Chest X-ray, PA view. Patient: 23 years old, sex F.
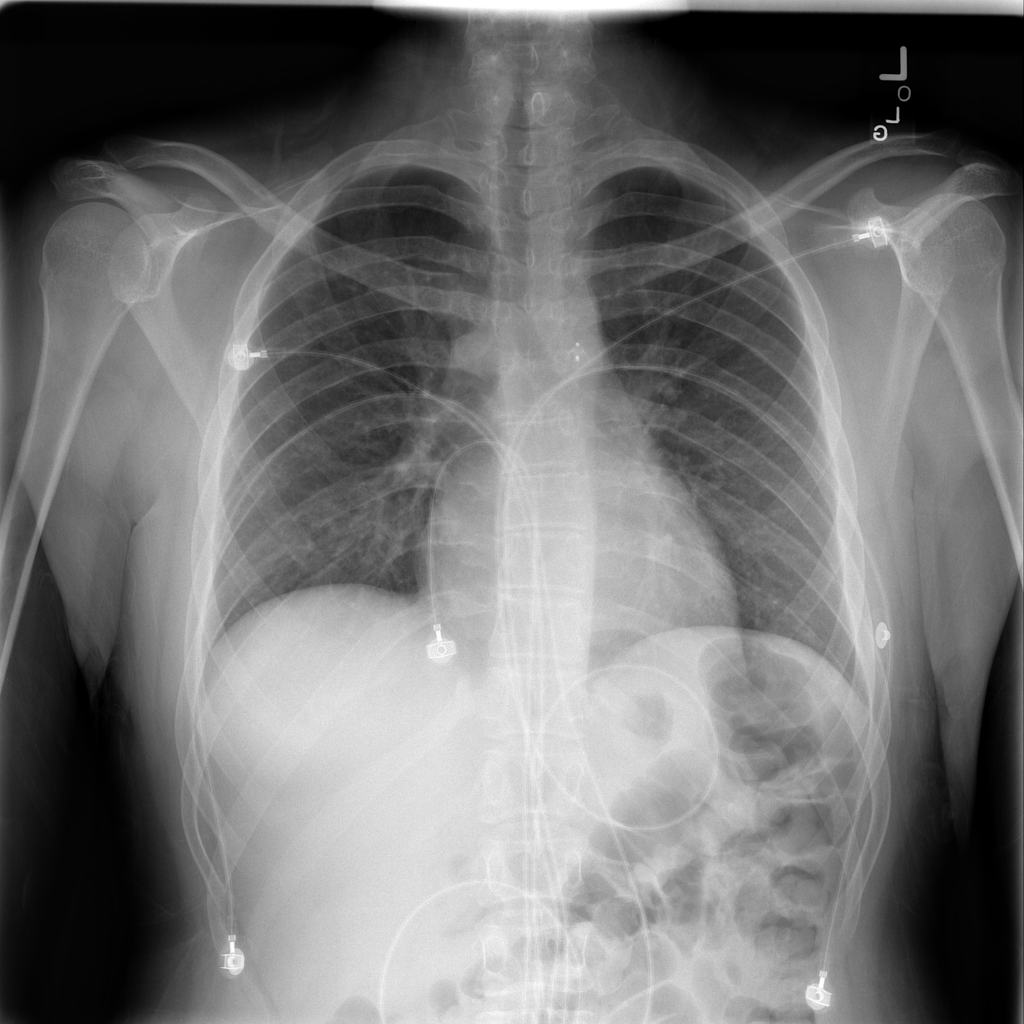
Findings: No Finding